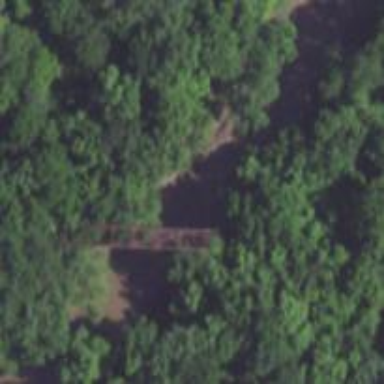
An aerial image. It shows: Abandoned railway bridge.